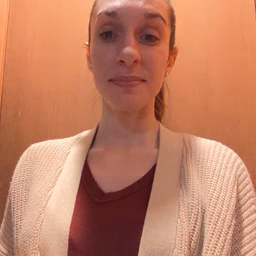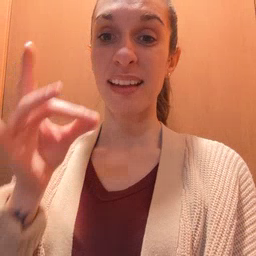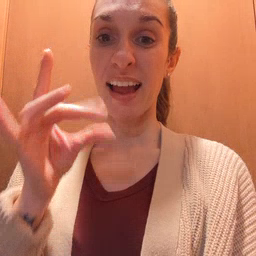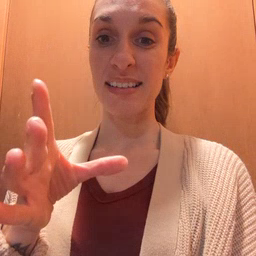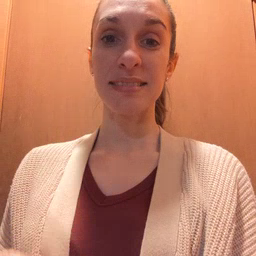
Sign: hate